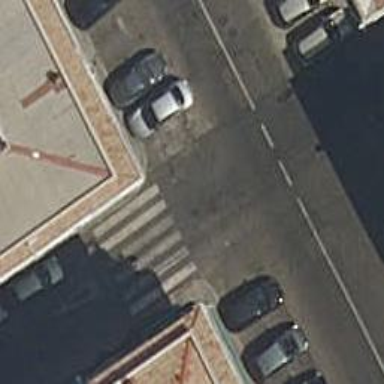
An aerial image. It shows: Uncontrolled zebra crossing on the road.